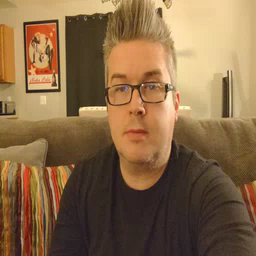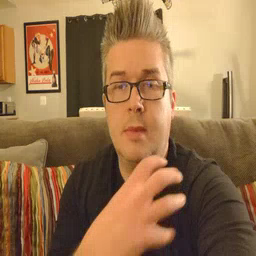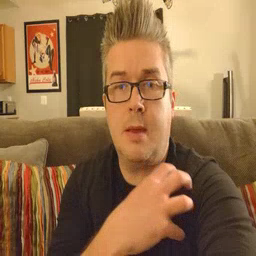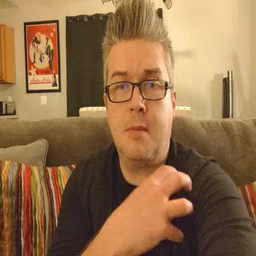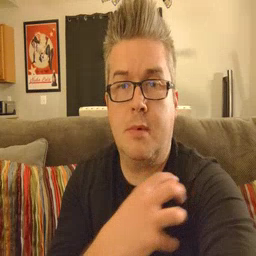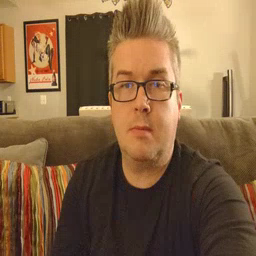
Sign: police